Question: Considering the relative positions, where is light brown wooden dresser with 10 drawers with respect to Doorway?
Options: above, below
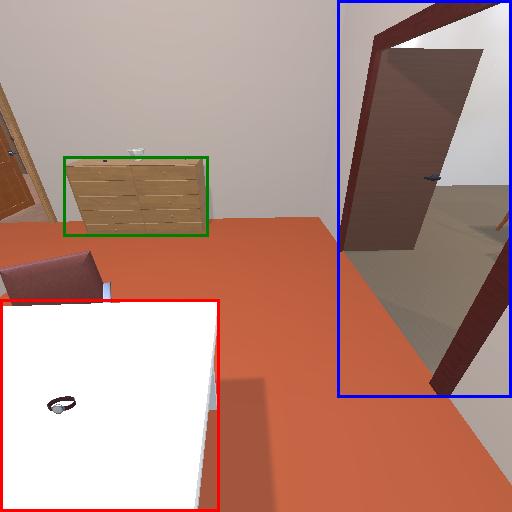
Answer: above